Interaction volume radius: 10 \u00c5
Interaction volume height: 40 \u00c5
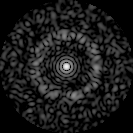
Disorder parameter: 0.8397